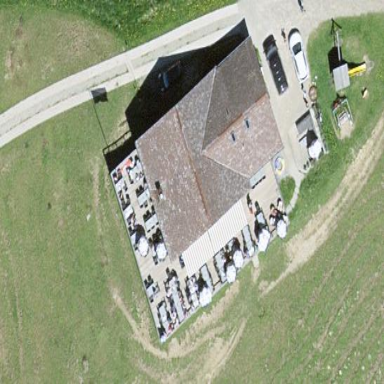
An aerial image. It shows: Restaurant in building.